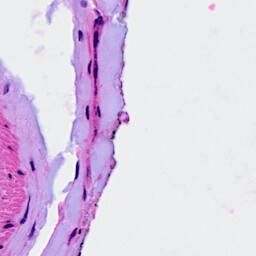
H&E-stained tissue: Breast